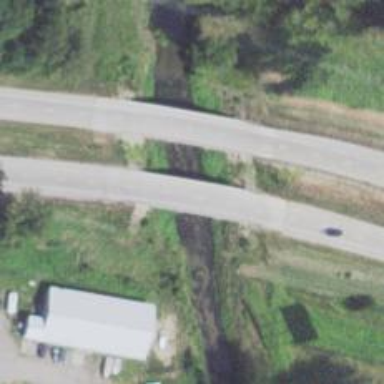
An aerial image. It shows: Bridge over trunk highway expressway.